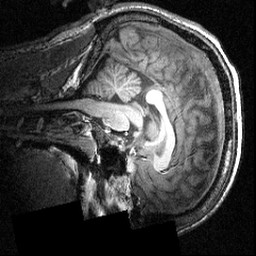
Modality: T1w
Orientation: sagittal
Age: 21
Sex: male
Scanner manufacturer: siemens
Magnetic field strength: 3.951 T
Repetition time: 1.5 s
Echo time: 0.00335 s